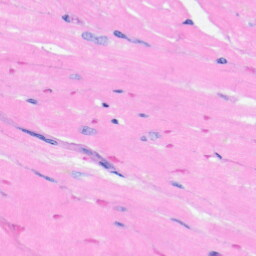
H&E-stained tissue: Heart